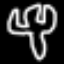
Label: fork